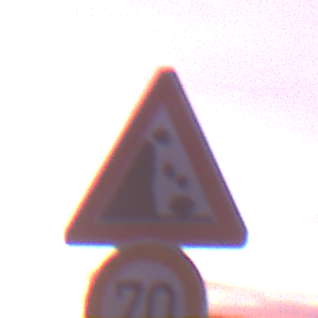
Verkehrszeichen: SteinschlagLinks
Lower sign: Geschwindigkeit70
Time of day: Dawn
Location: Outdoor (Nature)
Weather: PartlyCloudy
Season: NotSpecified
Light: Natural